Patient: sex M, age 53
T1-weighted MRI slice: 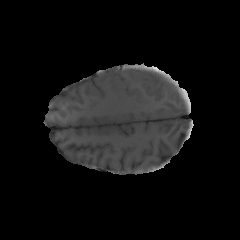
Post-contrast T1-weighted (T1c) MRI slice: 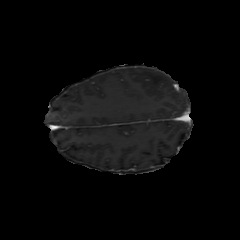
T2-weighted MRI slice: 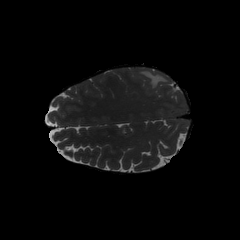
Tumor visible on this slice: yes
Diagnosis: Glioblastoma, IDH-wildtype
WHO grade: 4